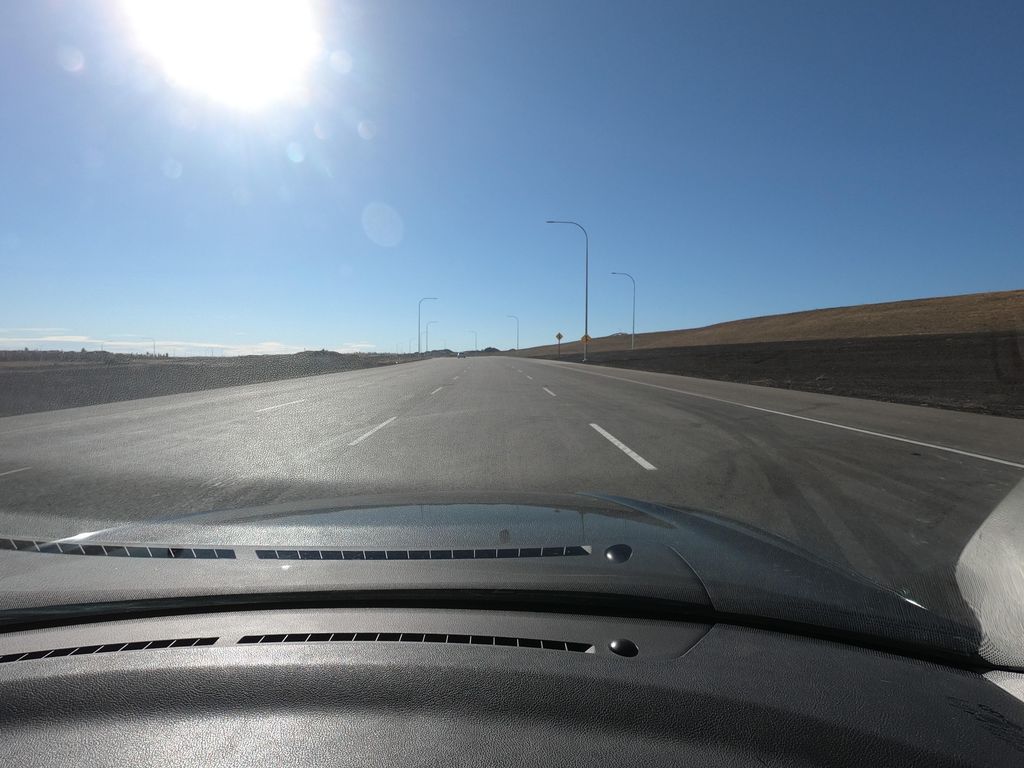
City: calgary